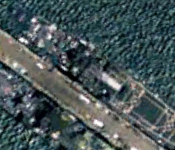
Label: combat